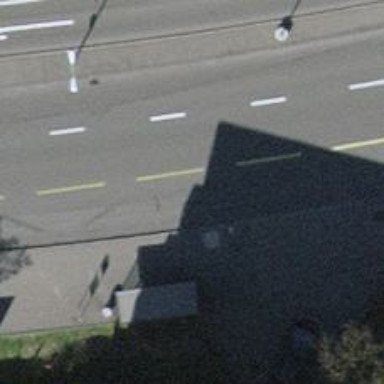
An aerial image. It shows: Secondary road with asphalt surface.